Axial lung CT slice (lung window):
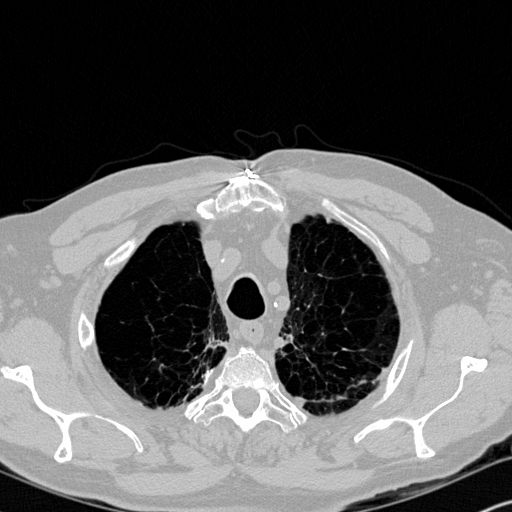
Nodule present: no